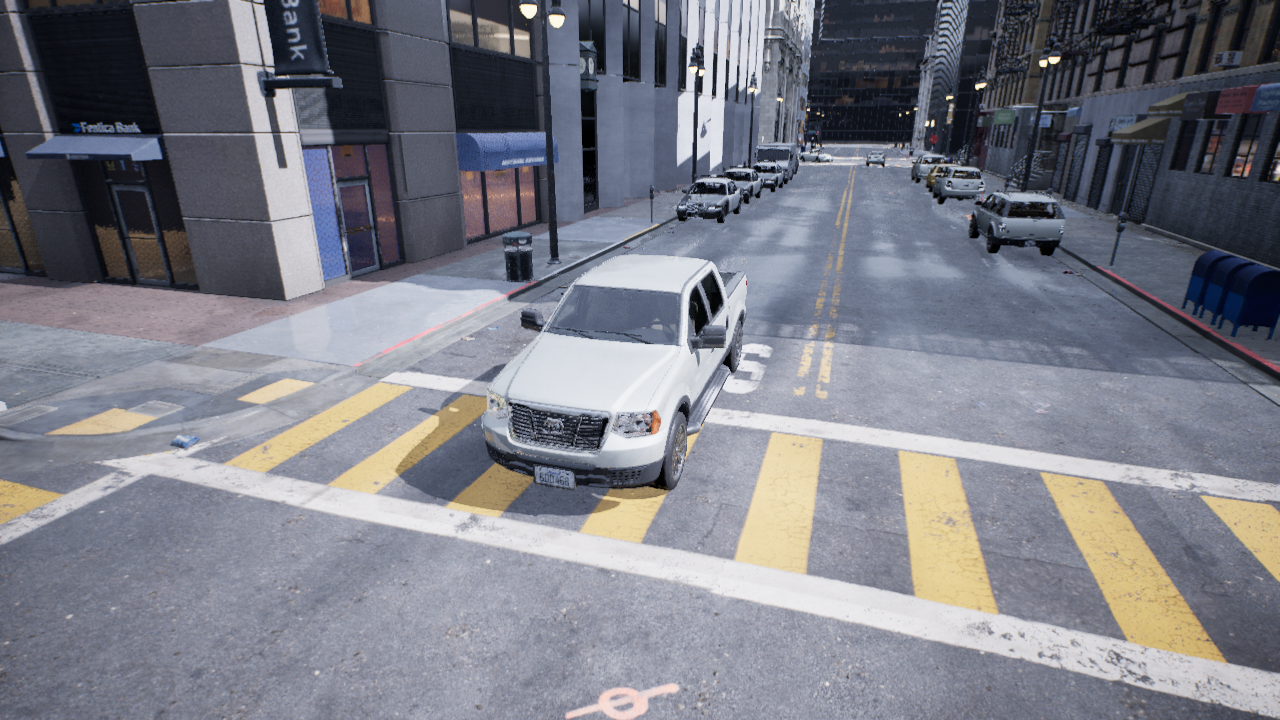
Venue: residential
Lighting: overcast
Vehicle rig: pickup